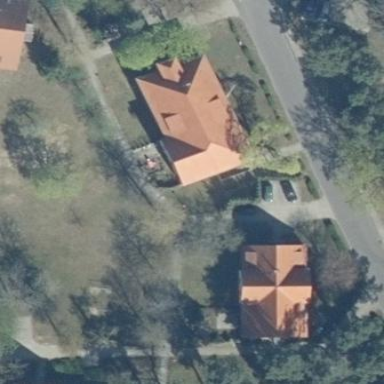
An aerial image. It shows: Residential building.